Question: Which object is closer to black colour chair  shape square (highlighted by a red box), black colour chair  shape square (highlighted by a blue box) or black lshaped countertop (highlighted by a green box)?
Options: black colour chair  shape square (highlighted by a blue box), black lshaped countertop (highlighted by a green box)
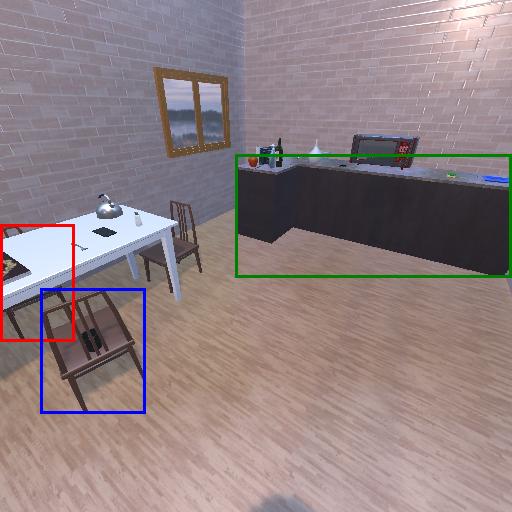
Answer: black colour chair  shape square (highlighted by a blue box)